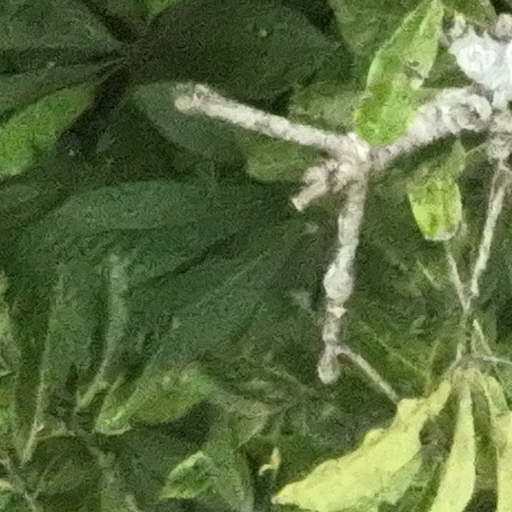
Species: Ceiba pentandra
GBIF accepted scientific name: Ceiba pentandra
Crown area (m\u00b2): 64.927